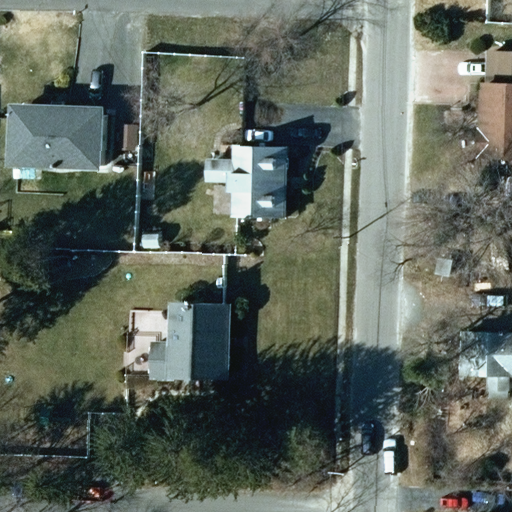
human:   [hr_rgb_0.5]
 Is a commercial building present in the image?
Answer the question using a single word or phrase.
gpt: no

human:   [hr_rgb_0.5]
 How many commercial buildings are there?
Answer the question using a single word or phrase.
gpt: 0

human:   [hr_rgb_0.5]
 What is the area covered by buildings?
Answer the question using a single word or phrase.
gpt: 1011m2

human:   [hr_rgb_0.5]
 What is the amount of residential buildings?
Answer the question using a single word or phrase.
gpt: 5

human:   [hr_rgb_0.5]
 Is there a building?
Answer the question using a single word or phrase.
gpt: yes

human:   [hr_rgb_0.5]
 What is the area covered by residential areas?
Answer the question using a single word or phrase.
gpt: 10637m2

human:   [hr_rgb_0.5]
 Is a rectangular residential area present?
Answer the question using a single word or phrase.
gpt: yes

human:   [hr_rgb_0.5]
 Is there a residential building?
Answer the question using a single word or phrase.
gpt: yes

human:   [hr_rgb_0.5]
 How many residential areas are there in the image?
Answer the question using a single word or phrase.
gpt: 1

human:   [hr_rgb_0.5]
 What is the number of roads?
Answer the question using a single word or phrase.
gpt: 3

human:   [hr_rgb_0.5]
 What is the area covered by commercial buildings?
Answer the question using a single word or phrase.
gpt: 0m2

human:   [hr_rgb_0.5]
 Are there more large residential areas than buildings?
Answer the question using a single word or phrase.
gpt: no

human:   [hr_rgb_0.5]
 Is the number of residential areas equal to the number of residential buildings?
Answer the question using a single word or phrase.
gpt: no

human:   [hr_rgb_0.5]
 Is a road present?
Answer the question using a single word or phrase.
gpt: yes

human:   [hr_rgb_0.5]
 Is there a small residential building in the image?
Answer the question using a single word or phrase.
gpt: no

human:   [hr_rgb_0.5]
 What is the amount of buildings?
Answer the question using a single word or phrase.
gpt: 5

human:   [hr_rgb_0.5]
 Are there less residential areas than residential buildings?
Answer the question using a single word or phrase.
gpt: yes

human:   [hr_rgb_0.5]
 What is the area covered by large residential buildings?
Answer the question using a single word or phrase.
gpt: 0m2

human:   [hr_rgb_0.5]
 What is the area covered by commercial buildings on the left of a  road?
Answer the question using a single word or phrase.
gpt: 0m2

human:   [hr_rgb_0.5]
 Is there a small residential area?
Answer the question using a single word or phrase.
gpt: no

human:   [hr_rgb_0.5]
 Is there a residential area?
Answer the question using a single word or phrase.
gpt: yes

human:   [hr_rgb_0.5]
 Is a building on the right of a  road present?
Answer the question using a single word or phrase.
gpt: yes

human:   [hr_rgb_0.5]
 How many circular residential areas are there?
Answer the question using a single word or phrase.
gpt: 0

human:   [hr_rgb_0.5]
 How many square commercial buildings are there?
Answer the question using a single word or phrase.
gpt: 0

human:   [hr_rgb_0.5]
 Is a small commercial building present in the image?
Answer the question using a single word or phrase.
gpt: no

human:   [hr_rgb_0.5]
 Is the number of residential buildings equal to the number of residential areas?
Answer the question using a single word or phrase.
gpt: no

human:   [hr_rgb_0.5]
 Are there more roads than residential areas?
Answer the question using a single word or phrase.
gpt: yes

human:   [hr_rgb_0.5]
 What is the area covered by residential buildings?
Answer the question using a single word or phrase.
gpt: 1011m2

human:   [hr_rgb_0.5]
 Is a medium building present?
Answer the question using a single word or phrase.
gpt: yes

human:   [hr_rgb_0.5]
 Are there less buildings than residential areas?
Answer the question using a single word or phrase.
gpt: no

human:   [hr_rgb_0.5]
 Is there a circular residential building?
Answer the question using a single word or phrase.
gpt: no

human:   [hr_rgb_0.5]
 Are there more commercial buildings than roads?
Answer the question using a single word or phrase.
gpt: no

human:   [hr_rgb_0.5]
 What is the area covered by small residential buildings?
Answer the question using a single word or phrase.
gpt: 0m2

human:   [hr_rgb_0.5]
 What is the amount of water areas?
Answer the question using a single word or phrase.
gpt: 0

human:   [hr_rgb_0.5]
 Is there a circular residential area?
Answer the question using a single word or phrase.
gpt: no

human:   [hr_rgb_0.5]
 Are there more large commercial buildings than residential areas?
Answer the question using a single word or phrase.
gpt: no

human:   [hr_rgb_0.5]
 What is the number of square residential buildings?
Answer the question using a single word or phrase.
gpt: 0

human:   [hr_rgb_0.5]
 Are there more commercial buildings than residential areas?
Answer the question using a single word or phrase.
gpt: no

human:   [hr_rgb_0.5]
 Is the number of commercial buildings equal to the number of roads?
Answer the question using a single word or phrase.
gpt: no

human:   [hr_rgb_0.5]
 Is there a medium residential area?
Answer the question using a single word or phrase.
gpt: no

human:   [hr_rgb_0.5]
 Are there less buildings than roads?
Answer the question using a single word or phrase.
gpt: no

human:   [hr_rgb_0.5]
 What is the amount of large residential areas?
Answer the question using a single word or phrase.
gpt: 1

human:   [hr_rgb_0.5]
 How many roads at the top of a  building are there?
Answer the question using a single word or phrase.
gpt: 1

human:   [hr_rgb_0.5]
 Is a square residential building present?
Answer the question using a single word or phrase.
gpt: no

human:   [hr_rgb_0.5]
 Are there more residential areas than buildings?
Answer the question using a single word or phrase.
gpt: no

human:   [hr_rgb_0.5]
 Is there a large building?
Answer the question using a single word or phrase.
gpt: no

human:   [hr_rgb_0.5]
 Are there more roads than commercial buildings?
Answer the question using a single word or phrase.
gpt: yes

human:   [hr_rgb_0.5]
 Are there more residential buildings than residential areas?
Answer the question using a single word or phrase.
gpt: yes

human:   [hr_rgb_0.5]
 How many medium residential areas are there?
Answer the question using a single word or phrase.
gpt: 0

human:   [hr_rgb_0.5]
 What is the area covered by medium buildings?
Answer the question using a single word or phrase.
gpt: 1011m2

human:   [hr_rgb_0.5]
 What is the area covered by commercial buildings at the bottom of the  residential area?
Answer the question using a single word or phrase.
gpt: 0m2

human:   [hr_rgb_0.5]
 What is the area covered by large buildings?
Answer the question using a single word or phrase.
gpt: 0m2

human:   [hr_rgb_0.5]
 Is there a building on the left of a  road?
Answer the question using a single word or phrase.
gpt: yes

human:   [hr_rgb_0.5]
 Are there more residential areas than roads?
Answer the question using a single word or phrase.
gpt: no

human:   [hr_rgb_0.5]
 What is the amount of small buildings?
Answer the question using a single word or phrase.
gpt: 0

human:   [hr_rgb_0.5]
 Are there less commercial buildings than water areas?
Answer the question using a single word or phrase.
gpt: no

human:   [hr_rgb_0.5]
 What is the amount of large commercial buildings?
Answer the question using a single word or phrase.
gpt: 0

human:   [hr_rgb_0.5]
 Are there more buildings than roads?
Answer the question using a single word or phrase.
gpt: yes

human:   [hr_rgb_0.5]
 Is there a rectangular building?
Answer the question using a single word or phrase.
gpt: yes

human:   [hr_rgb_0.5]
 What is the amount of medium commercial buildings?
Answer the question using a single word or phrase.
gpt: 0

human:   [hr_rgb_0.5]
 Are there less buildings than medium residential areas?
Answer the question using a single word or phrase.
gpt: no

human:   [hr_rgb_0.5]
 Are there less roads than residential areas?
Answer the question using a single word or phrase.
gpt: no

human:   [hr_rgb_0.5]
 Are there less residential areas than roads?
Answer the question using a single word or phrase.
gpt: yes

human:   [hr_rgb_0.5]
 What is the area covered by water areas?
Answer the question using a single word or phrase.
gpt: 0m2